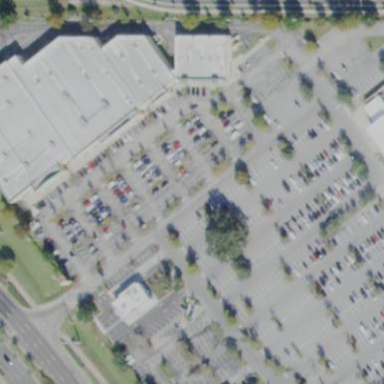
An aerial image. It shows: Retail building.